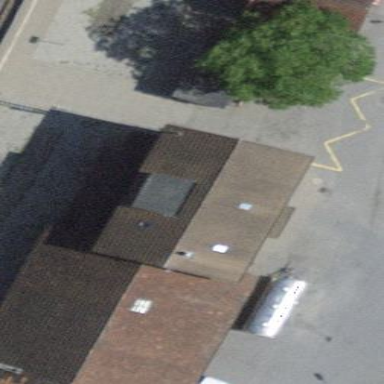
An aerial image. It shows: Train station building.